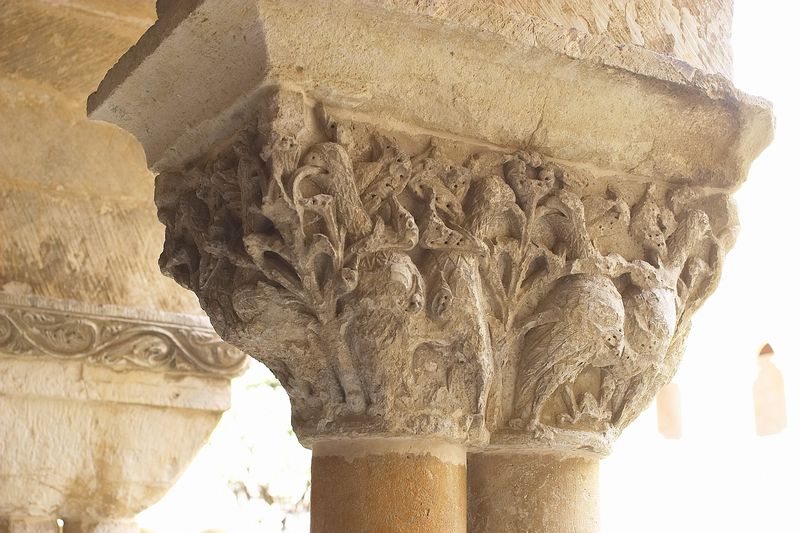
Titel: S. Domingo de Silos
Standort: Burgos (EU - E)
Schlagwörter: adler, vogel, sand, blumen, braun, hell, marmor, säule, säulen, tier, tiere, beige, muster, ornament, alt, architektur, stein, vögel, kirche, blatt, pflanzen, doppelsäule, ranken, statue, relief, wellen, essen, ornamente, verzierung, antike, krallen, kunst, rom, kapitell, fries, sandstein, fressen, zunge, wesen, fresken, romanik, kapelle, tempel, fresko, schaft, römisch, kapitel, kreuzgang, akanthus, romanisch, palmetten, säulenordnung, dorische säule, dorische, ionische, tragend, romanisches kapitell, freske, releif, korinthische, blattkapitel, kaptiell, sanstein, griechische säule, pflanzenkapitel, toskanische, palister, pophyr, paarsäule